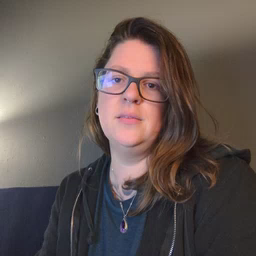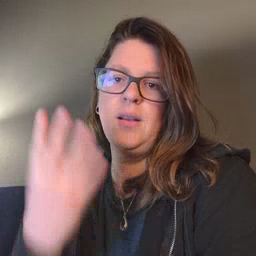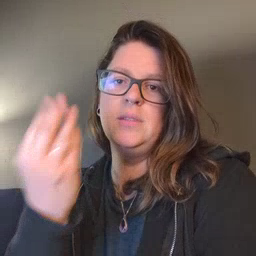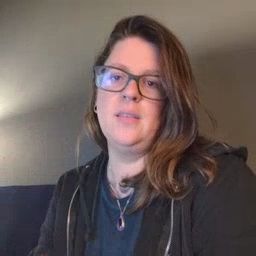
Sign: outside